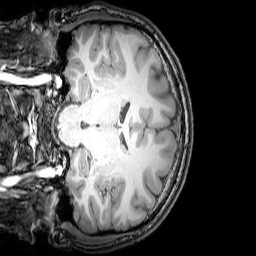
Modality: T1w
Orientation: coronal
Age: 25
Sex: male
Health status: healthy
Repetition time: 0.081 s
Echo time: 0.037 s